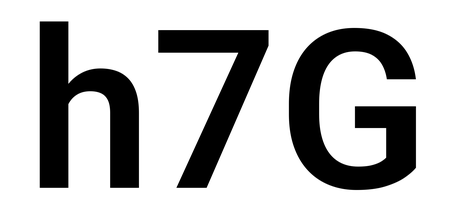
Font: Roboto_SemiBold